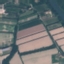
Label: PermanentCrop